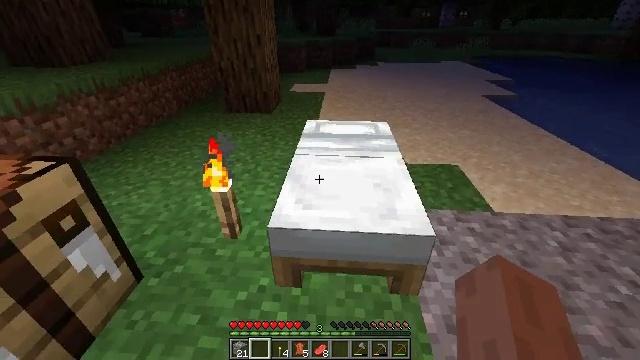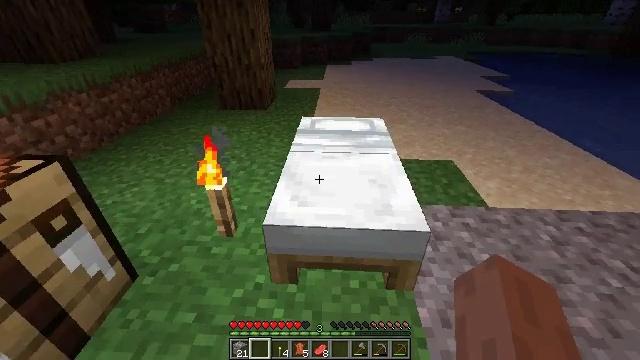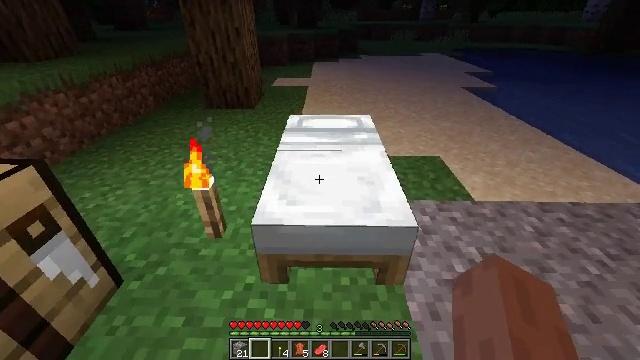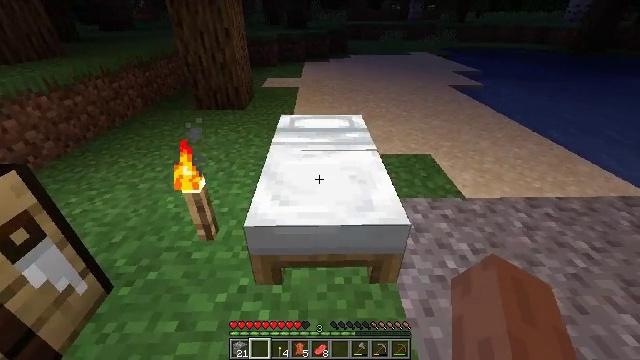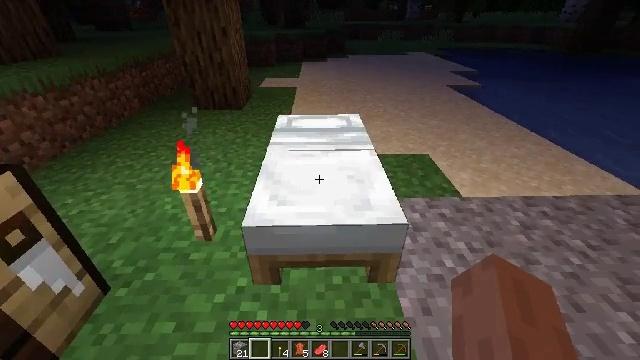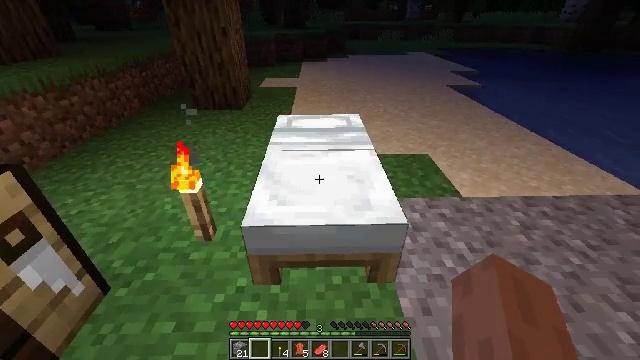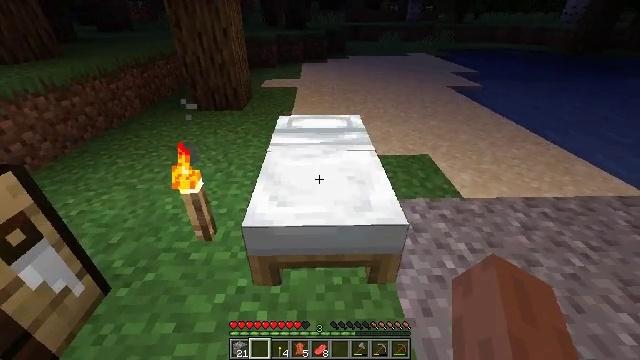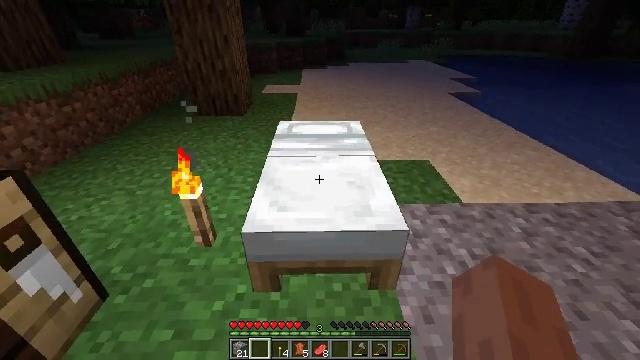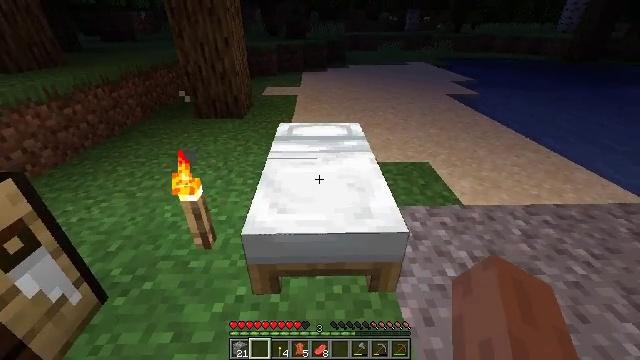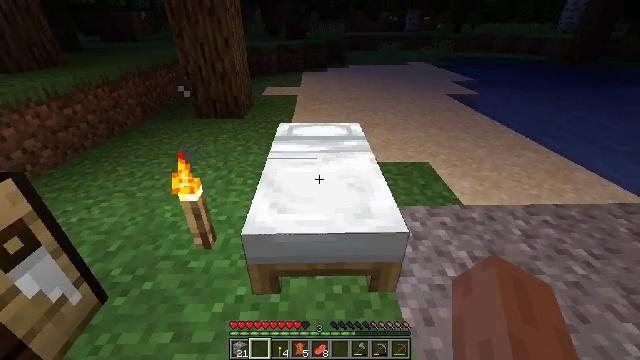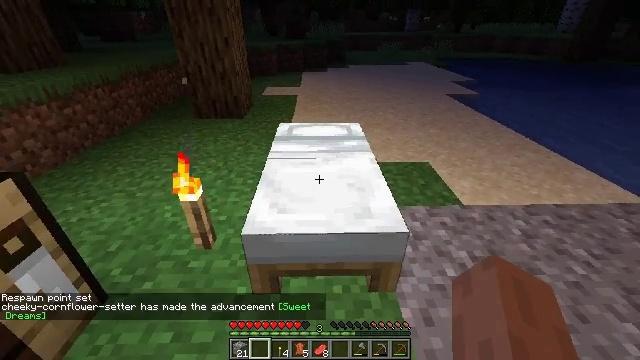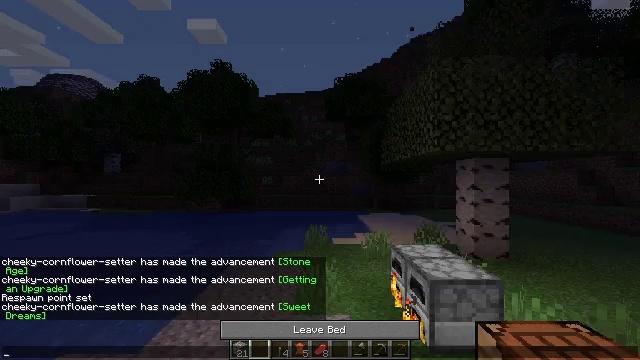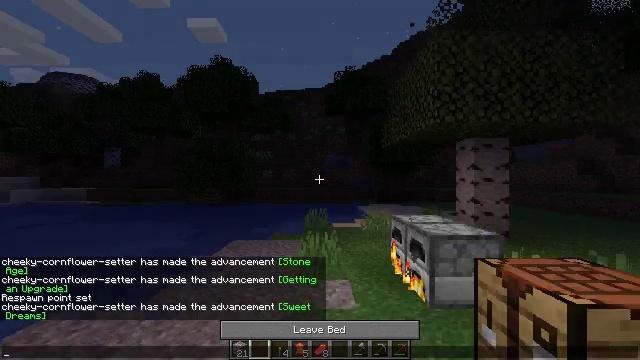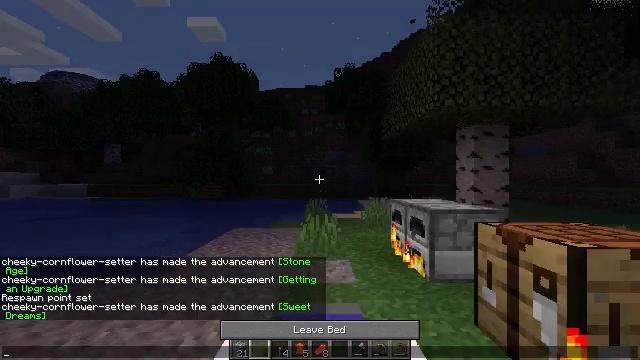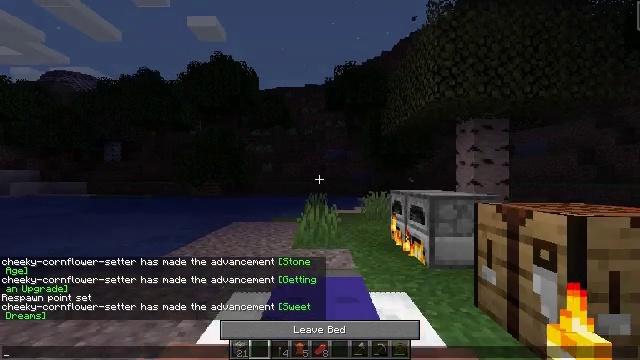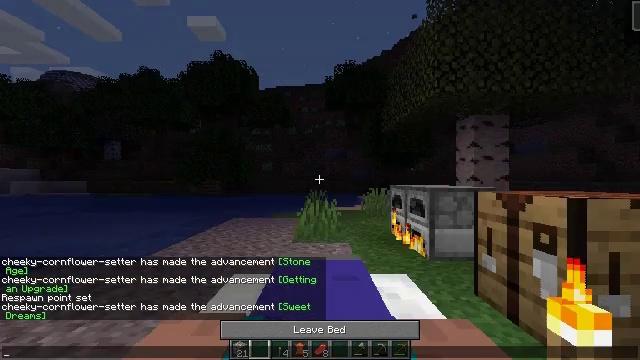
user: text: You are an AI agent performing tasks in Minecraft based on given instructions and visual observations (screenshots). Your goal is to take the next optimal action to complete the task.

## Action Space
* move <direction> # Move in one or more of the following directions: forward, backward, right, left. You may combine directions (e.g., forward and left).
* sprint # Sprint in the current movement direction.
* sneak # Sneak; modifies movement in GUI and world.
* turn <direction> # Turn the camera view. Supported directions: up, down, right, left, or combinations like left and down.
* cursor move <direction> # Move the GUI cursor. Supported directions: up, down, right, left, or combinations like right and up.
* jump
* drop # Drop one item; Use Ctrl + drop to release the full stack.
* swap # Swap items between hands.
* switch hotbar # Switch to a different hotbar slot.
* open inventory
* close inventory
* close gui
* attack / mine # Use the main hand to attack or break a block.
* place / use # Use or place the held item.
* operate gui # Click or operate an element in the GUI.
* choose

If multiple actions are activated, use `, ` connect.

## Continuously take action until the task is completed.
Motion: motion action
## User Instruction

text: Open the furnace and cook porkchop.
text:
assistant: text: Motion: no_op
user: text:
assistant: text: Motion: turn right
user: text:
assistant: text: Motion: turn right
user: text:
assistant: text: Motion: no_op
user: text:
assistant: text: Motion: use / place
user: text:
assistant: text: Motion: use / place
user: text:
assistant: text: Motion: turn up, use / place
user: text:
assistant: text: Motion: no_op
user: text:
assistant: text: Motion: no_op
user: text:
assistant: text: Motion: no_op
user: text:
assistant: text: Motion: no_op
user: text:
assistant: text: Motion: open gui
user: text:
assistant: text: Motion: no_op
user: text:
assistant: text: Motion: no_op
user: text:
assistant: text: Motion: no_op
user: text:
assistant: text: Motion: no_op
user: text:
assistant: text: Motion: no_op
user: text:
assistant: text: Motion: no_op
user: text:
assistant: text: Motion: no_op
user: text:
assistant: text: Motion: no_op
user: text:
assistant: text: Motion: no_op
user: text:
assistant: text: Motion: no_op
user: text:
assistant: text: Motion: no_op
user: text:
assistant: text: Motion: no_op
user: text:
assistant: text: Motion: no_op
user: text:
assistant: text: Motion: no_op
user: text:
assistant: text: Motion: no_op
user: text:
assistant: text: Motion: no_op
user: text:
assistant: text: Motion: no_op
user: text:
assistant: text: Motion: no_op